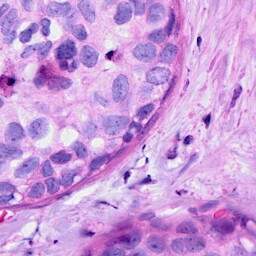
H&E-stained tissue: Breast